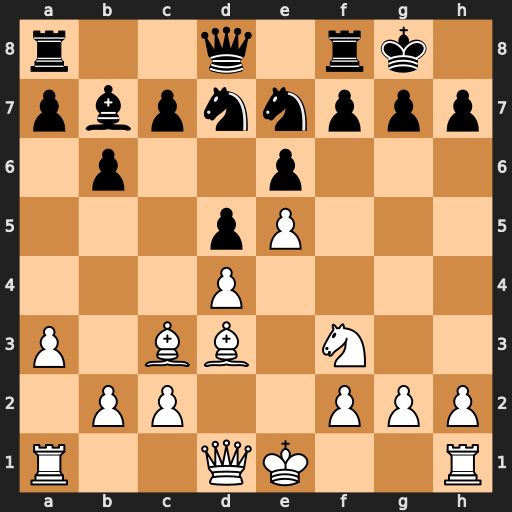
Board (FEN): r2q1rk1/pbpnnppp/1p2p3/3pP3/3P4/P1BB1N2/1PP2PPP/R2QK2R
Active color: w
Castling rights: KQ
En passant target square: -
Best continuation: Bxh7+